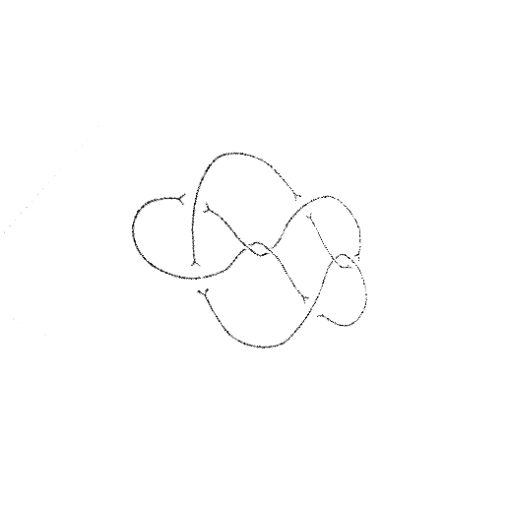
Crossing number: 8